Question: I'm developing a generic autocomplete for picking values from the DB (think selection a ProductID from a list of product names)
Since some types needs extra params to filter and validate the list, I have a 'data-params' field in the input to capture the data from the form (or fixed)
I'm trying to feed the ajax call using this syntax 'data-params='{ProductType1: $("#ProductType1"), ProductType2: $("#ProductType2")}'' in the input but I got this error: 'Uncaught SyntaxError: Unexpected token :'
Using only 1 param works fine:
'data-params='{ProductType1: $("#ProductType1")}''

## jsBin for you to try
<URL>
## This is the html
'''
<form>
<input type="text" id="ProductType1" name="ProductType1" value="123">
<input type="text" id="ProductType2" name="ProductType2" value="456">
<p>
<span class="superlist">
<input type="hidden" id="ProductID" name="ProductID" value="0">
<input type="text" id="Product" name="Product" value="" style="Width: 150px;"
class="superlistinput"
data-controller="Products"
data-params='{ProductType1: $("#ProductType1"), ProductType2: $("#ProductType2") }'>
</span>
</p>
</form>
'''
## Javascript
'''
$(function () {
$('.superlistinput').each(function (i, el) {
dosuperlistinput(el);
});
});
function dosuperlistinput(el) {
el = $(el);
el.autocomplete({
minLength: 0,
source: function(request, response) {
$.ajax({
url: '/' + el.data("controller") + '/Lista/?term=' + request.term,
dataType: 'json',
data: eval(el.data("params")),
success: function(data) {
response(data);
}
});
},
select: function (event, ui) {
el.prev().val(ui.item.ID);
el.val(ui.item.Nombre);
return false;
},
change: function (event, ui) {
el.removeClass('superlistinvalid');
if (!ui.item) {
var valoractual = el.val();
$.getJSON('/' + el.data("controller") + '/ListaValidar/' + valoractual,
eval(el.data("params")),
function (json) {
var valid = false;
if (json.length > 0) {
el.prev().val(json[0].ID);
el.val(json[0].Nombre);
valid = true;
}
if (!valid) {
// it didn't match anything
el.addClass('superlistinvalid');
el.prev().val("0");
}
return false;
}
);
}
}
})
.data("autocomplete")._renderItem = function (ul, item) {
return $("<li></li>")
.data("item.autocomplete", item)
.append('<a>' + item.Nombre + (item.ExtraInfo === null ? '' : '<div><i>' + item.ExtraInfo + '</i></div>') + '</a>')
.appendTo(ul);
};
el.keyup(function (event) {
if (event.keyCode != '13' && event.keyCode != '9') {
el.prev().val(0).trigger('change');
}
});
addbuttonautocomplete(el);
}
function addbuttonautocomplete(el) {
el = $(el);
$('<button type="button">&nbsp;</button>')
.attr('tabIndex', -1)
.attr('title', 'Mostrar todos los items')
.insertAfter(el)
.button({
icons: {
primary: 'ui-icon-triangle-1-s'
},
text: false
})
.removeClass('ui-corner-all')
.addClass('ui-corner-right ui-button-icon autocompletebutton')
.click(function (event) {
event.preventDefault();
// close if already visible
if (el.autocomplete('widget').is(':visible')) {
el.autocomplete('close');
return;
}
el.autocomplete('search', '');
el.focus();
});
}
'''
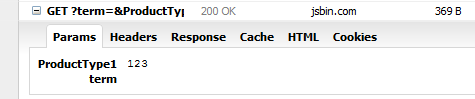
Answer: I think you're going about this all wrong, you shouldn't use code to represent dynamic data just use data. For instance store the 'id' of the element you want to get the value from (also how you have it now you aren't even getting the value just a jQuery element) e.g.
'data-params='{"ProductType1": "#ProductType1", "ProductType2": "#ProductType2"}''
Now you can retrieve the properties and set the values.
'''
var data = {};
var params = el.data("params");
for (var prop in params){
data[prop] = $(params[prop]).val();
}
...
data:data,
...
'''